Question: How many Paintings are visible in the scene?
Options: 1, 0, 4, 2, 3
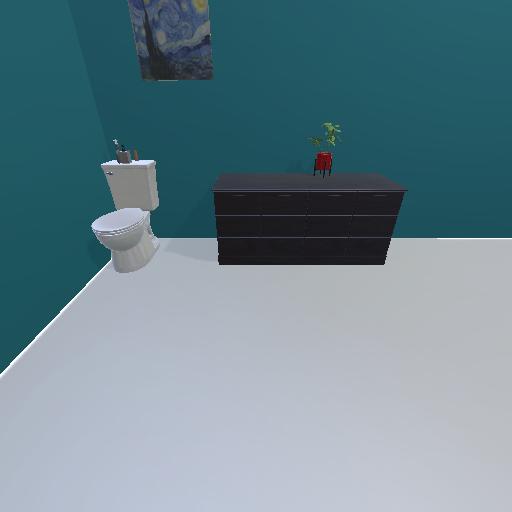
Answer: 1